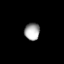
Tissue: lung
Cell type: Epithelial cells
Senescence score: 0.5862
Nuclear area (px): 256
Mean DAPI intensity: 166.113